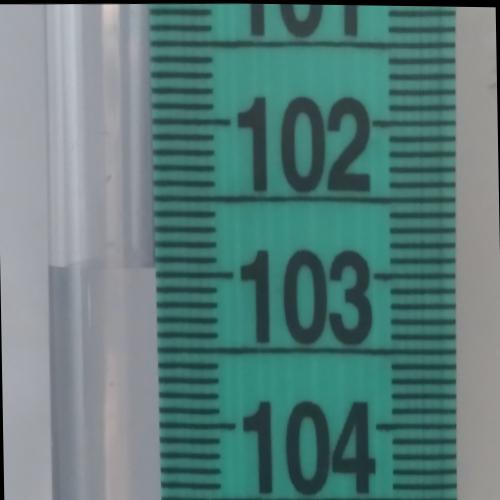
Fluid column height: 103.0 cm